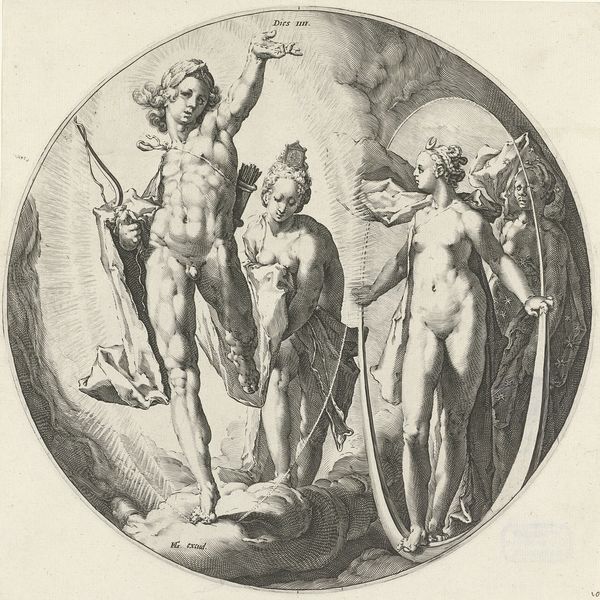
Titel: Vierde scheppingsdag: schepping van zon, maan en sterren
Künstler: Jan Harmensz. Muller
Standort: Amsterdam
Institution: Rijksmuseum
Schlagwörter: akt, himmel, mann, nackt, weiß, wolken, frauen, menschen, mädchen, brust, busen, frau, hell, licht, tuch, wolke, jung, mensch, sonne, drei, personen, krone, locken, kreis, rund, engel, brüste, füße, bogen, weiber, zopf, muskeln, nackte, junge, muskulös, vier, waschen, penis, mond, knabe, strahlen, druck, mondsichel, sterne, radierung, androgyn, götter, muskel, frrau, heilige, amor, heilig, schütze, strahlend, köcher, reifen, artemis, pfeile, rondo, runs, peinis